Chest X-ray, PA view. Patient: 73 years old, sex F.
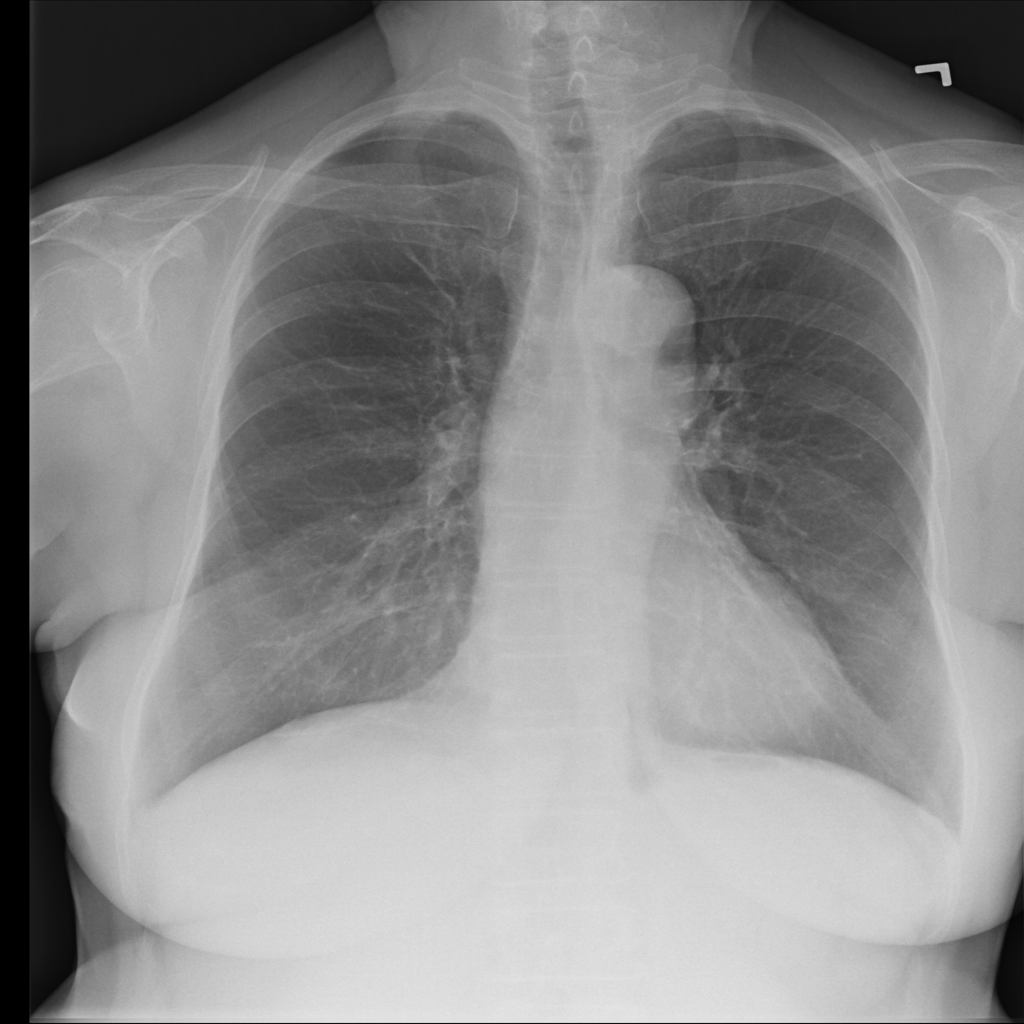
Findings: No Finding